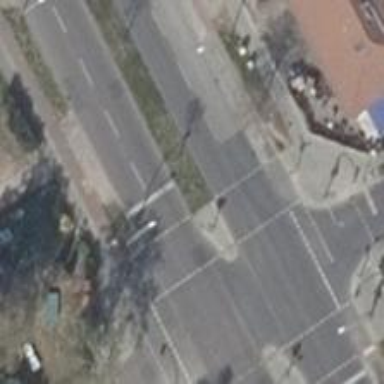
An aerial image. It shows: Road with traffic signals.